Interaction volume radius: 5 \u00c5
Interaction volume height: 10 \u00c5
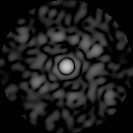
Disorder parameter: 0.8077